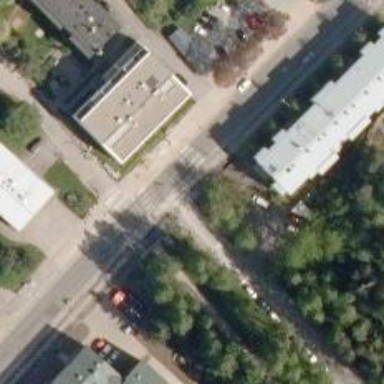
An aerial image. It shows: Crossing on the cycleway.